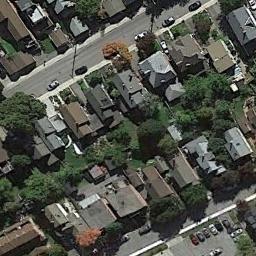
Label: residential